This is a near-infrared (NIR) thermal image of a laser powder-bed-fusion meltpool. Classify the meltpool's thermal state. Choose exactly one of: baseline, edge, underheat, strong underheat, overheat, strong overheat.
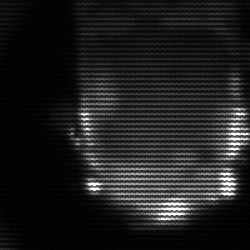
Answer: baseline